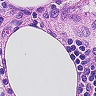
Metastatic tissue present: no